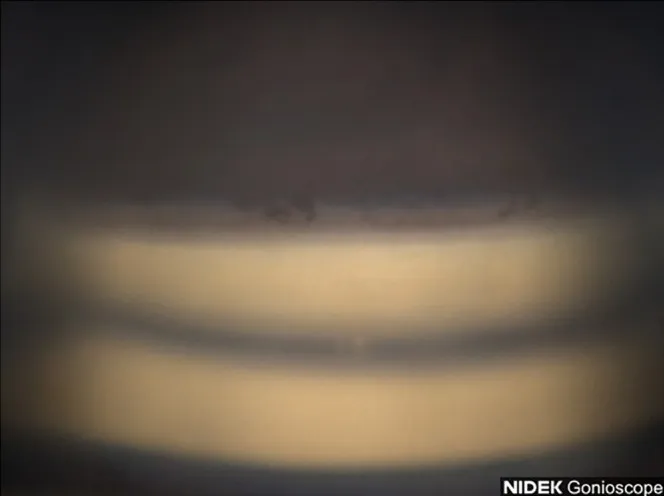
Case 1: Superior angle (inverted by mirror).
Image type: ophthalmic_imaging (gonioscopy)